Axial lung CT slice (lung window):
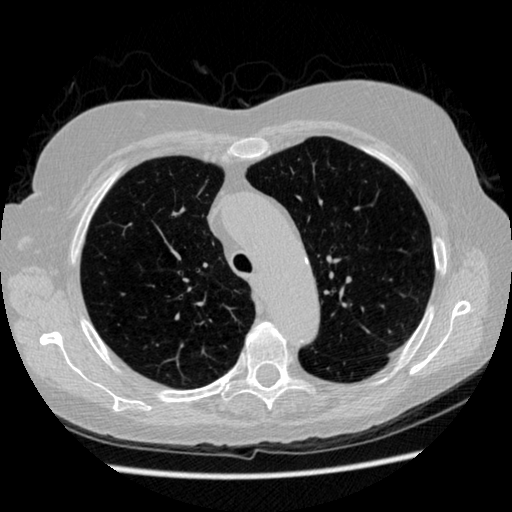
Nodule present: no